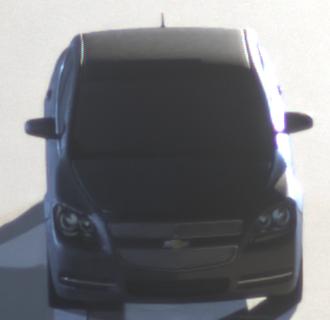
Make: Chevrolet
Model: Malibu 2.4
Detailed model: Malibu
Model produced from: 2012/07
Model produced until: 2014/08
Doors: 4
Color: gray
Road condition: dry road
Daytime: night
Contrast: high contrast